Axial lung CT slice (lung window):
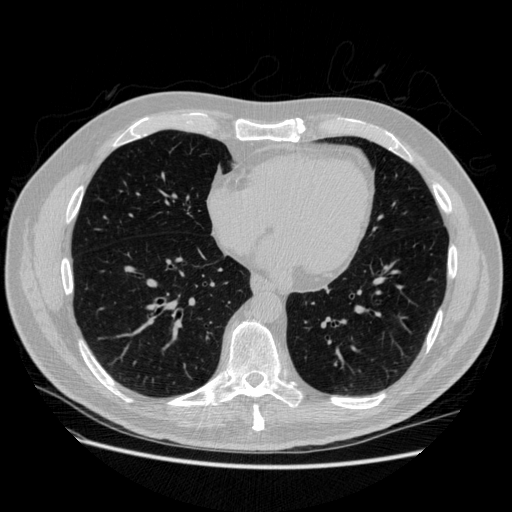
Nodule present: no